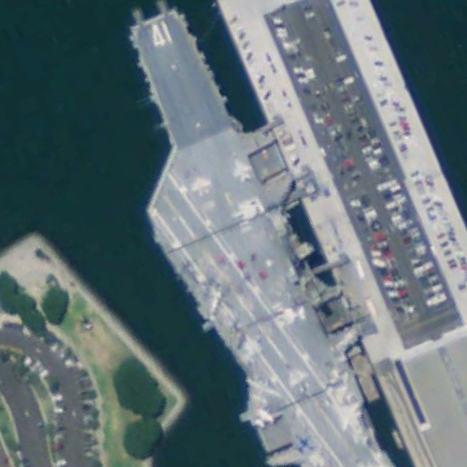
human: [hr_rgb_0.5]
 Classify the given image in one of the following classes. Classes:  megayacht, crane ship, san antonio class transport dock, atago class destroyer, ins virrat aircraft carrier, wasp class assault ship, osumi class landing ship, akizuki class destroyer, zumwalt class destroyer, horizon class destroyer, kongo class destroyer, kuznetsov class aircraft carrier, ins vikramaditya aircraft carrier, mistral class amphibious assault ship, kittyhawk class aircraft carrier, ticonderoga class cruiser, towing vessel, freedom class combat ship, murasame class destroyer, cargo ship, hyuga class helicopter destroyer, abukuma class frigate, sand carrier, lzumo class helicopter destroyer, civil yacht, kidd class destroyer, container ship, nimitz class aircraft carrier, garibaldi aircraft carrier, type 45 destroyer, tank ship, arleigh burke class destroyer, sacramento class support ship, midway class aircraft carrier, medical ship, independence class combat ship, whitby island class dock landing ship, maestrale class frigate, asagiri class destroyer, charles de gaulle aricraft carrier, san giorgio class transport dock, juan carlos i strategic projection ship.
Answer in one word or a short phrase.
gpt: Midway class aircraft carrier